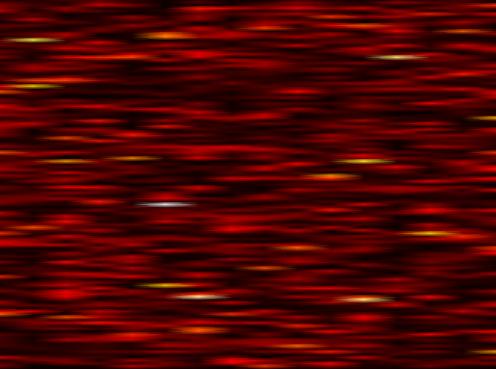
Label: UFMC